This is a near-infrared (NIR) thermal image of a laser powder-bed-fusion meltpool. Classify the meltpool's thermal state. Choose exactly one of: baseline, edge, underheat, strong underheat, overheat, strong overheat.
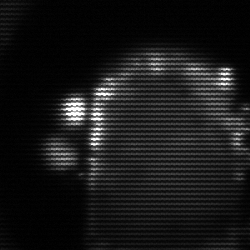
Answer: baseline